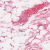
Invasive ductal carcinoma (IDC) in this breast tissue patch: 0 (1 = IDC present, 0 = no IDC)